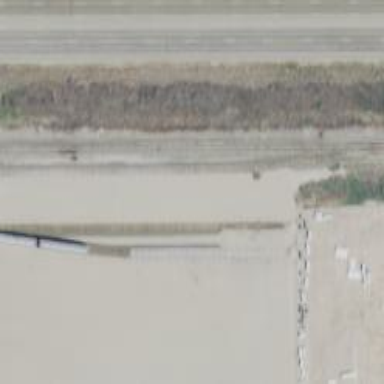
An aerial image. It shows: Railway spur service.